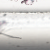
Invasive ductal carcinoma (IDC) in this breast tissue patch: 0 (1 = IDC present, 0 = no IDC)